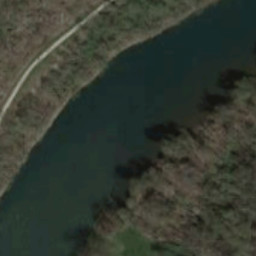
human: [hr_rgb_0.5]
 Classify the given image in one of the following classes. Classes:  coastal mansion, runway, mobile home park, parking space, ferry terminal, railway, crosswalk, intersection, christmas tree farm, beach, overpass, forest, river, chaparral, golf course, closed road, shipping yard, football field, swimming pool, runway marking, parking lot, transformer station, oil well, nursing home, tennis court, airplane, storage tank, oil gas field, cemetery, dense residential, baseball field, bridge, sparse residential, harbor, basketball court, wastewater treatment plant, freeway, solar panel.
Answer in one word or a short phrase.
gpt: river